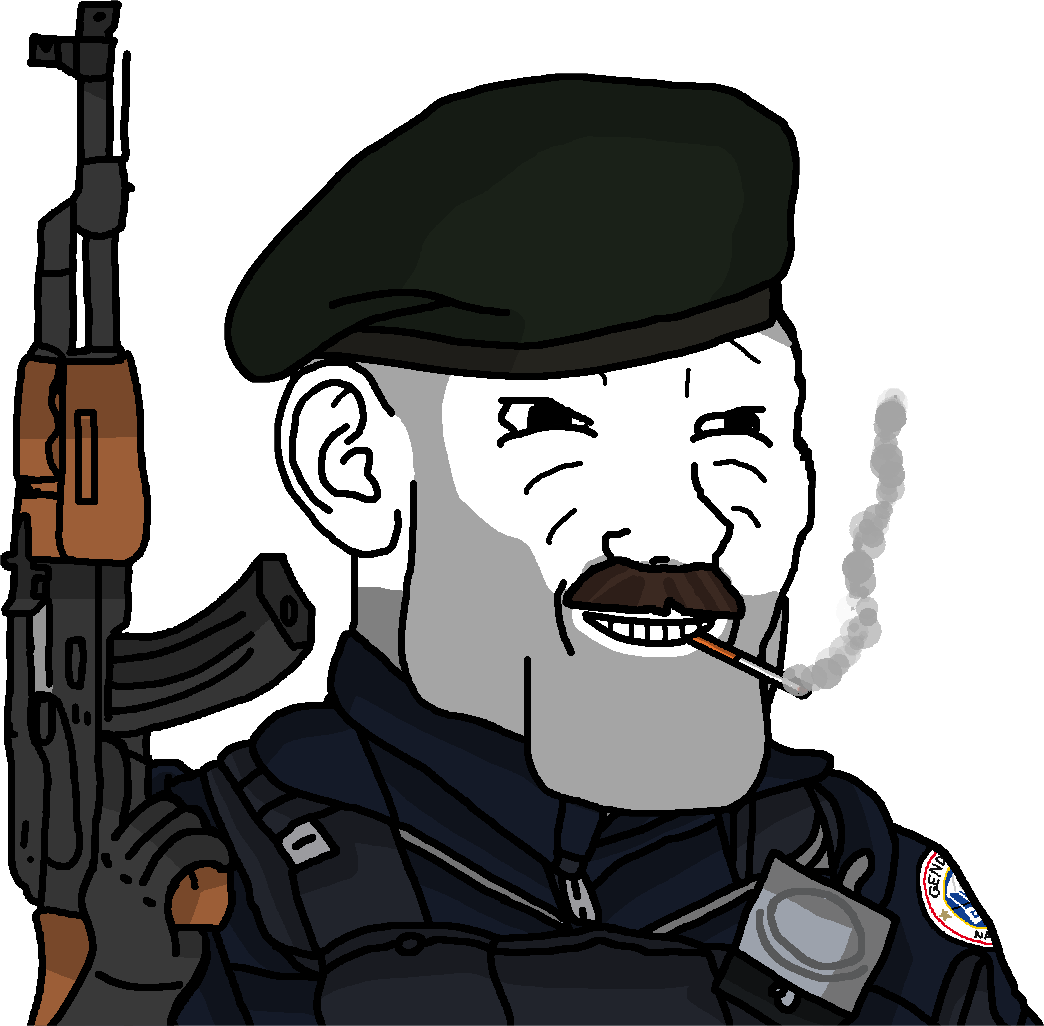
Label: 5_Grey_Chad